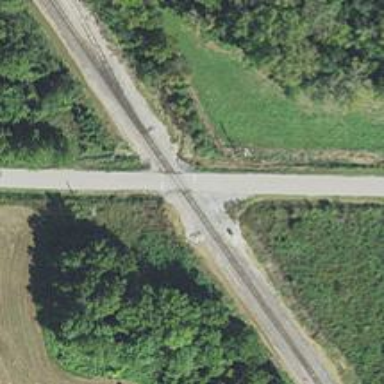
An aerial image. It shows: Level crossing along the railway.